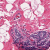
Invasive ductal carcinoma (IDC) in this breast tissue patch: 0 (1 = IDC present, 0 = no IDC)